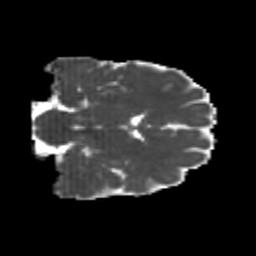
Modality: MD
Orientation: coronal
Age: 26
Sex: male
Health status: healthy
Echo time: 0.074 s